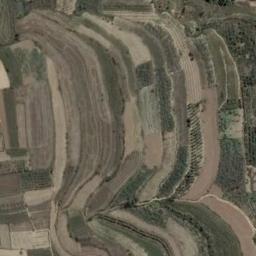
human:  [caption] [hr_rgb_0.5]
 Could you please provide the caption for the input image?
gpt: There are many plants on the terrace .

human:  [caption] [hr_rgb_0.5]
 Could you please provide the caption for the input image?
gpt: The bare and green terrace is next to some trees .

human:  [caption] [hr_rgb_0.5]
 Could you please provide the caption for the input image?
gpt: A large layer of brown and green mixed terraces .

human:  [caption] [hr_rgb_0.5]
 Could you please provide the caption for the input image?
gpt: There is a straight path between the terraces .

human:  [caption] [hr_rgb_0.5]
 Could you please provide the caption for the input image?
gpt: There are many brown terraces and some green ones .